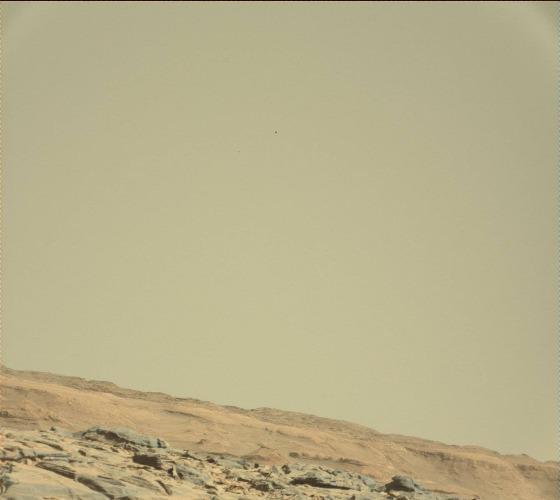
Terrain classes present: Bedrock, Rock, Shadow, Sky / Distant Mountains